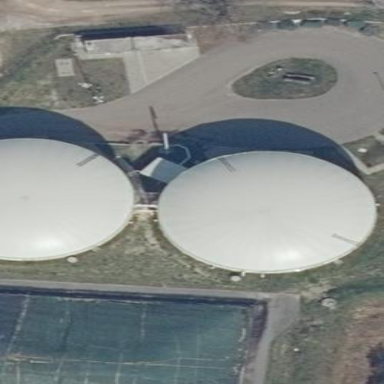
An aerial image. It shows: Storage tank with man-made structure.